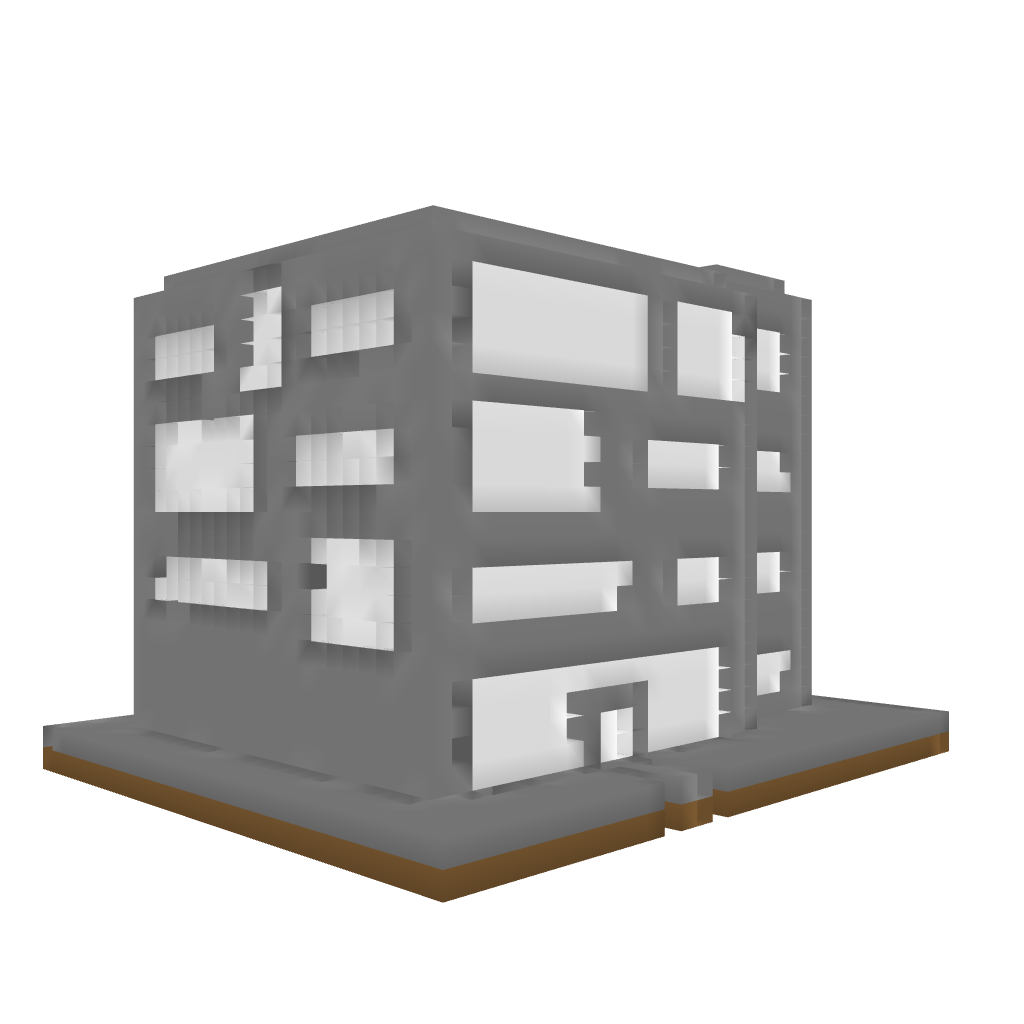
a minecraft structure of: Hotel/Hospital/Office/Shop Building good quality